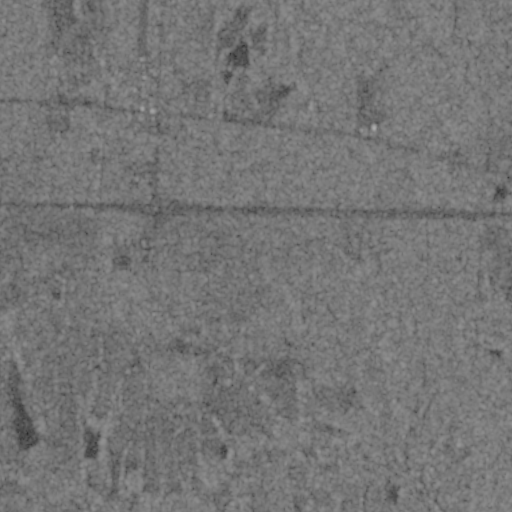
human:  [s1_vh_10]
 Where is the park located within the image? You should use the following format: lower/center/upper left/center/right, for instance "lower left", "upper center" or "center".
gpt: The park is located in the upper left of the image.
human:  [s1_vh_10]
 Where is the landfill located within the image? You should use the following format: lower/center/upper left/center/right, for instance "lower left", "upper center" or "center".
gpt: There is no landfill in the image.

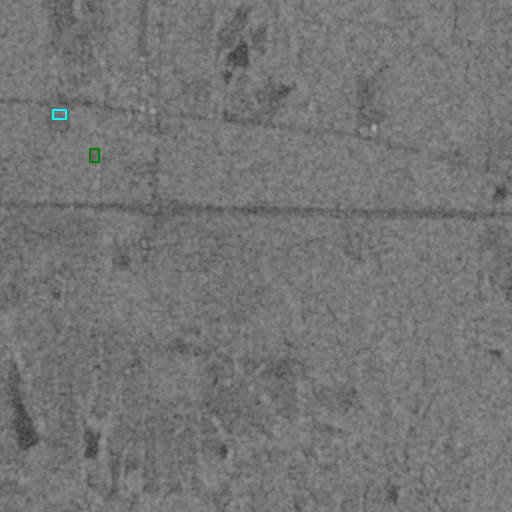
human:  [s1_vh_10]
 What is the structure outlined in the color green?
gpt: The structure outlined in green is a park.
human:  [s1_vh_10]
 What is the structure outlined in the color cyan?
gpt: The structure outlined in cyan is a building.
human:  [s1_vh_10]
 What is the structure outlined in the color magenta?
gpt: There is no magenta outline.